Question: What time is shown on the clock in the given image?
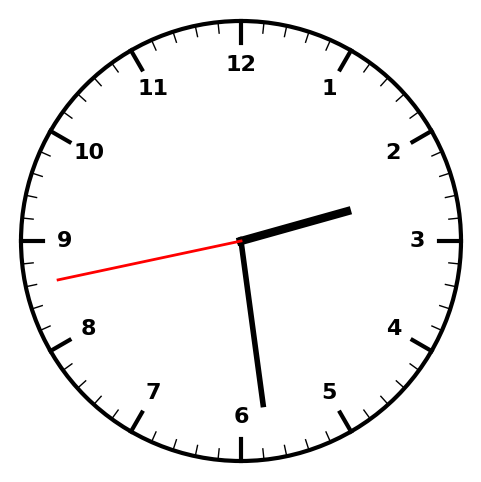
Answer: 02:28:43